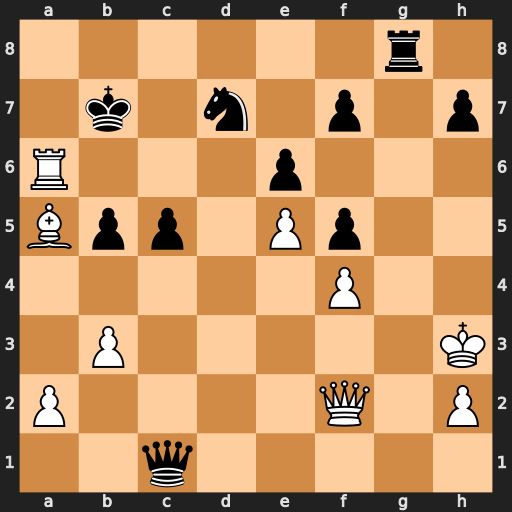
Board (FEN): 6r1/1k1n1p1p/R3p3/Bpp1Pp2/5P2/1P5K/P4Q1P/2q5
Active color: w
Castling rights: -
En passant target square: -
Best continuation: Rd6 Nxe5 Qe2